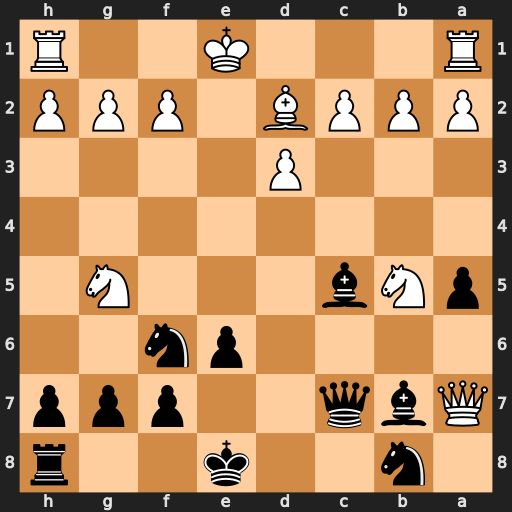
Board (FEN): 1n2k2r/Qbq2ppp/4pn2/pNb3N1/8/3P4/PPPB1PPP/R3K2R
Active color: b
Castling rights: KQk
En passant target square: -
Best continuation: Qe5+ Be3 Bxa7